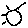
Label: sun